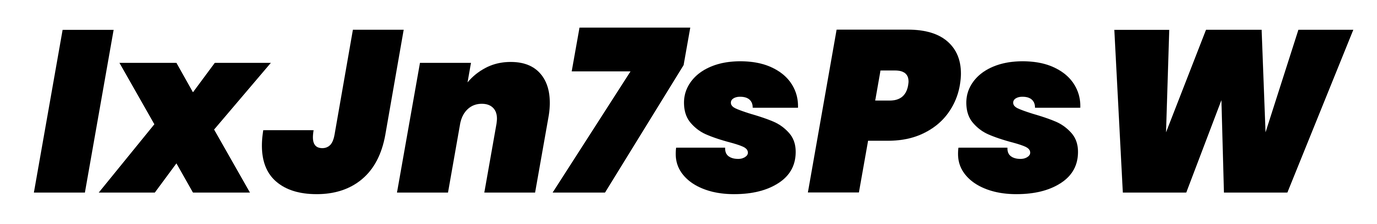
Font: Poppins-BlackItalic